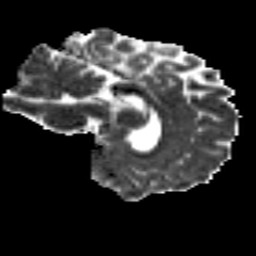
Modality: MD
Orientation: sagittal
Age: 32
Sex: male
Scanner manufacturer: siemens
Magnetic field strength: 3 T
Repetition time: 8.8 s
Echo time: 0.085 s